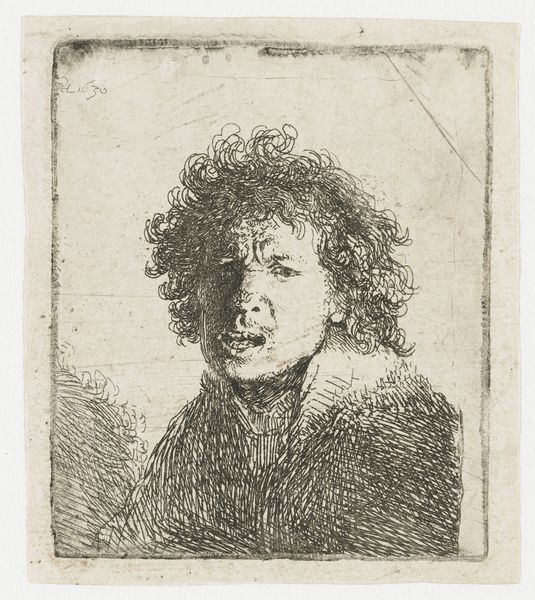
Titel: Zelfportret met open mond, alsof schreeuwend: buste
Künstler: Rembrandt Harmensz. van Rijn
Standort: Amsterdam
Institution: Rijksmuseum
Schlagwörter: kopf, mann, weiß, mund, nase, schwarz, skizze, stirn, zeichnung, jacke, augen, falten, gesicht, kragen, lang, rahmen, rembrandt, bildnis, portrait, porträt, signatur, haare, locken, papier, ecke, man, leer, striche, offen, unterschrift, schraffur, radierung, stich, selbstbildnis, bleistift, entwurf, stirnfalte, gebiss, zähne, runzeln, erschrocken, ängstlich, rufend, rembrandt van rijn, rembradt van rijn